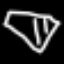
Label: diamond